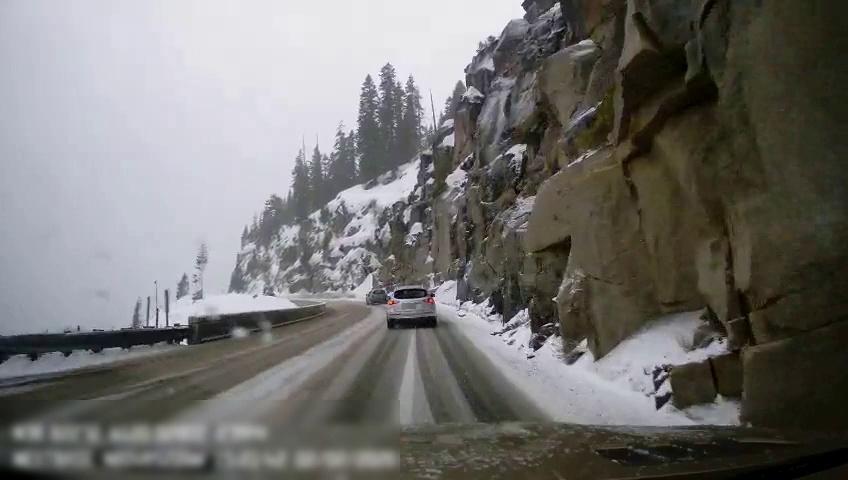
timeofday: Day
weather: Snowy
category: Drivable Space
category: Vehicles | SUV
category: Vehicles | Car